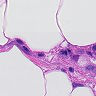
Metastatic tissue present: yes